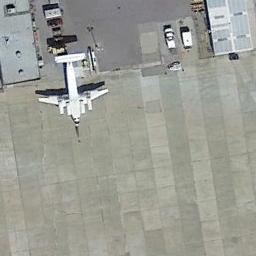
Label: airplane